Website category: university
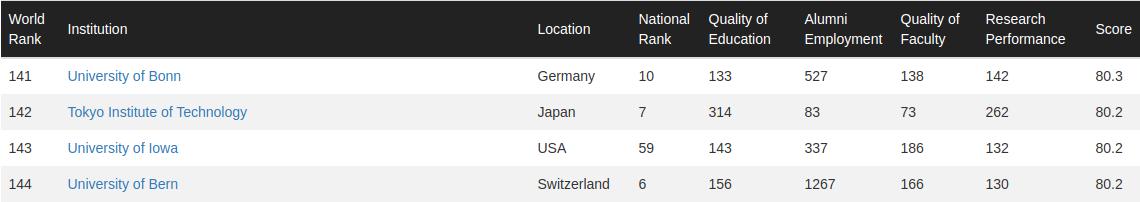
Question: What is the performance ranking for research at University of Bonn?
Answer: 142

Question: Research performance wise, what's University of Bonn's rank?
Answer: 142

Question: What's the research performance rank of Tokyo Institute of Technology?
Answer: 262

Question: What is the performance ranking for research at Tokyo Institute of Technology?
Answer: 262

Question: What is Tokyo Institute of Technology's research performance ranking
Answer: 262

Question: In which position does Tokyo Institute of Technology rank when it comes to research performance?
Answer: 262

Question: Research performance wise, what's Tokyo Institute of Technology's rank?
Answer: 262

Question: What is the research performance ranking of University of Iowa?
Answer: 132

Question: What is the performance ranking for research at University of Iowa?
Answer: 132

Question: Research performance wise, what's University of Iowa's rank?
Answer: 132

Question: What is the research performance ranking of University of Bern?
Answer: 130

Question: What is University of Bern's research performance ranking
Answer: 130

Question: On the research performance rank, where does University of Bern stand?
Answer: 130

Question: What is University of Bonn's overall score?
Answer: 80.3

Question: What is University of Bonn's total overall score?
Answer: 80.3

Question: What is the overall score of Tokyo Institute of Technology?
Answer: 80.2

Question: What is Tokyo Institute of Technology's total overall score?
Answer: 80.2

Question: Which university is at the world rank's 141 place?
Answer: University of Bonn

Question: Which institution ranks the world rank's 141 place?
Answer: University of Bonn

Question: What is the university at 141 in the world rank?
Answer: University of Bonn

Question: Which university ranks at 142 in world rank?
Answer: Tokyo Institute of Technology

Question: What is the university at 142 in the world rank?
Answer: Tokyo Institute of Technology

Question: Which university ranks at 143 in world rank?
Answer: University of Iowa

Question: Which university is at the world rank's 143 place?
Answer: University of Iowa

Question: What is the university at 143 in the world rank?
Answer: University of Iowa

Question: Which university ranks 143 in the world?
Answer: University of Iowa

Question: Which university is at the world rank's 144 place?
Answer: University of Bern

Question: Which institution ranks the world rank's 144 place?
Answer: University of Bern

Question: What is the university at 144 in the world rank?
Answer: University of Bern

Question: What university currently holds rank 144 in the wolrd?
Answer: University of Bern

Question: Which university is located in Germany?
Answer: University of Bonn

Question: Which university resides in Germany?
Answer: University of Bonn

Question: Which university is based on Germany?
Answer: University of Bonn

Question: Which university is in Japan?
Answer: Tokyo Institute of Technology

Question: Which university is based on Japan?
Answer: Tokyo Institute of Technology

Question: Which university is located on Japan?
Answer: Tokyo Institute of Technology

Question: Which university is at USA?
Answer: University of Iowa

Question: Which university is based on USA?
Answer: University of Iowa

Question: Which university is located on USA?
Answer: University of Iowa

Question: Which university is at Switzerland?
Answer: University of Bern

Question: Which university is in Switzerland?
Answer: University of Bern

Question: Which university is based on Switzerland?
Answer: University of Bern

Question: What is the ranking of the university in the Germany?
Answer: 141

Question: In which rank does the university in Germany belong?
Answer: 141

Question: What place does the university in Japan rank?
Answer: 142

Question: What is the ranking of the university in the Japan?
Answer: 142

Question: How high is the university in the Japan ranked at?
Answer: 142

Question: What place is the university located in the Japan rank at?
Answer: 142

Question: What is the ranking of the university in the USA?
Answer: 143

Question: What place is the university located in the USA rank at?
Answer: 143

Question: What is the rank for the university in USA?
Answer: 143

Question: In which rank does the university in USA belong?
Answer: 143

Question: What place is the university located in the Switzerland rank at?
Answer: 144

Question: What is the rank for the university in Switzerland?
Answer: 144

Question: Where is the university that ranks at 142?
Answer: Japan

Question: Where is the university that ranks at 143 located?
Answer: USA

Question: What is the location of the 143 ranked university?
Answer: USA

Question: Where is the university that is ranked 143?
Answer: USA

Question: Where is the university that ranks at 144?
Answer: Switzerland

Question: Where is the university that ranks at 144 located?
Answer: Switzerland

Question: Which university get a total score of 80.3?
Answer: University of Bonn

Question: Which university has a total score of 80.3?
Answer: University of Bonn

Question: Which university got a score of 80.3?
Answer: University of Bonn